Interaction volume radius: 10 \u00c5
Interaction volume height: 45 \u00c5
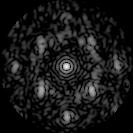
Disorder parameter: 0.4148